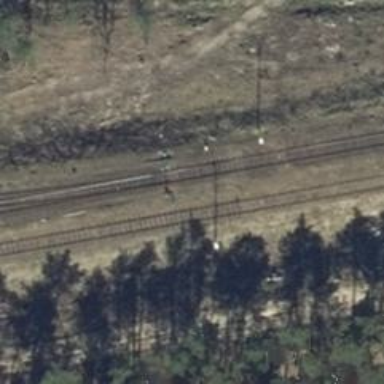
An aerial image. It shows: Railway switch.